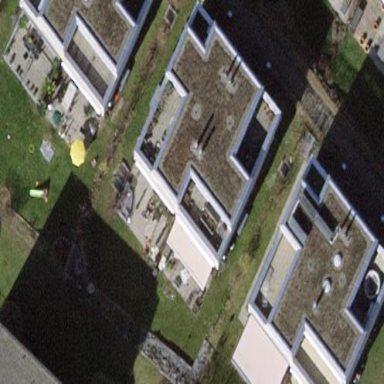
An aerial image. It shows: Terrace building.